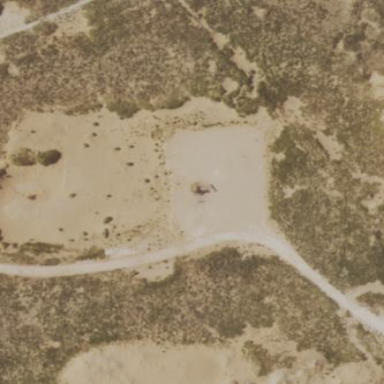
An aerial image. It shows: Wellsite with natural sand surroundings.